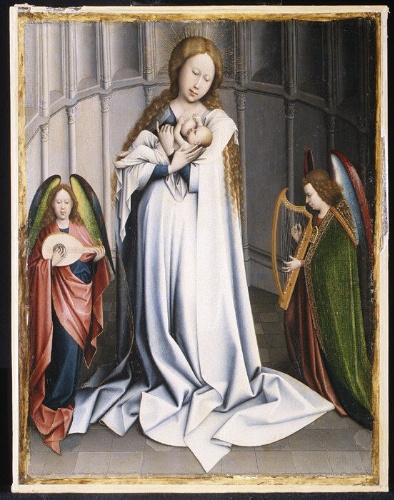
Title: Virgin and Child in an Apse
Artist: Robert Campin
Artist bio: Netherlandish, ca. 1480
Object type: Painting
Classification: Paintings
Medium: Oil on canvas, transferred from wood
Dimensions: 17 3/4 x 13 1/2 in. (45.1 x 34.3 cm)
Department: European Paintings
Credit line: Rogers Fund, 1905
Accession year: 1905
Repository: Metropolitan Museum of Art, New York, NY
Tags: Harps|Madonna and Child|Interiors|Jesus|Nursing|Angels